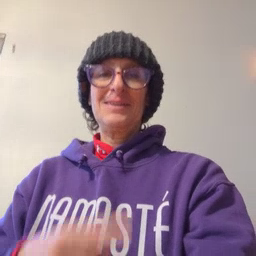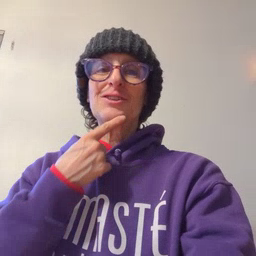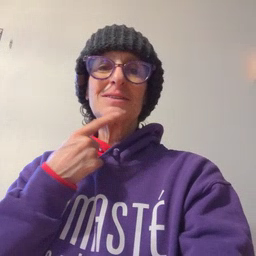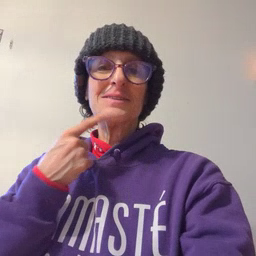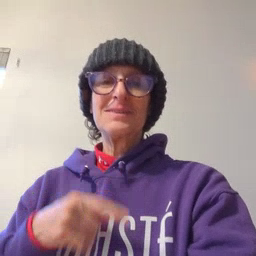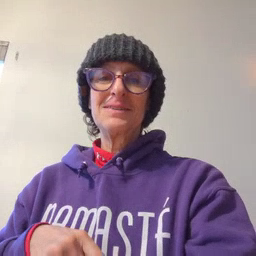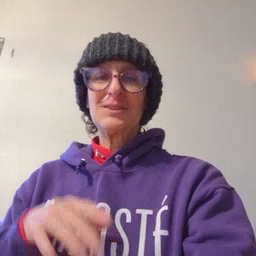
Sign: chin